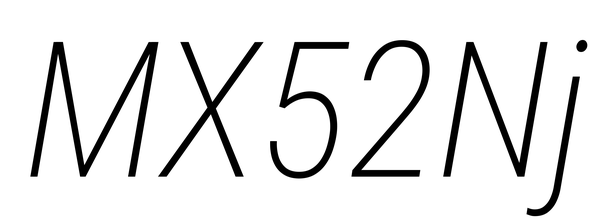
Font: Roboto-Italic_Condensed_ExtraLight_Italic